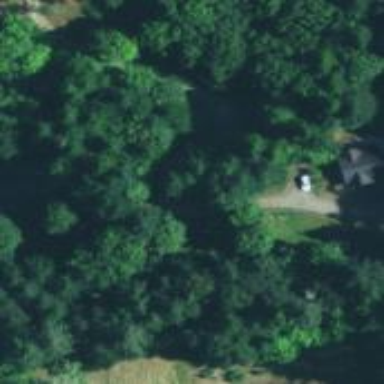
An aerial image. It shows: Driveway.